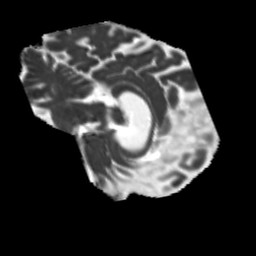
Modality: MD
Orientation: sagittal
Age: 71
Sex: male
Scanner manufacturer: siemens
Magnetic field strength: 3 T
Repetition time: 5.25 s
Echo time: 0.08 s